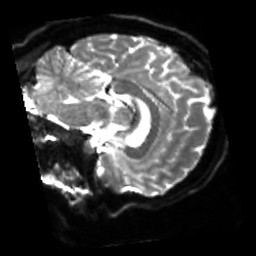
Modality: sbref
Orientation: sagittal
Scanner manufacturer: siemens
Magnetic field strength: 3 T
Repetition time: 4 s
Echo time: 0.0594 s